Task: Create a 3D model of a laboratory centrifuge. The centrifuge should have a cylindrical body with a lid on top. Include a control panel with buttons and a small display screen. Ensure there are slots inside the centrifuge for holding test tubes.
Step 368:
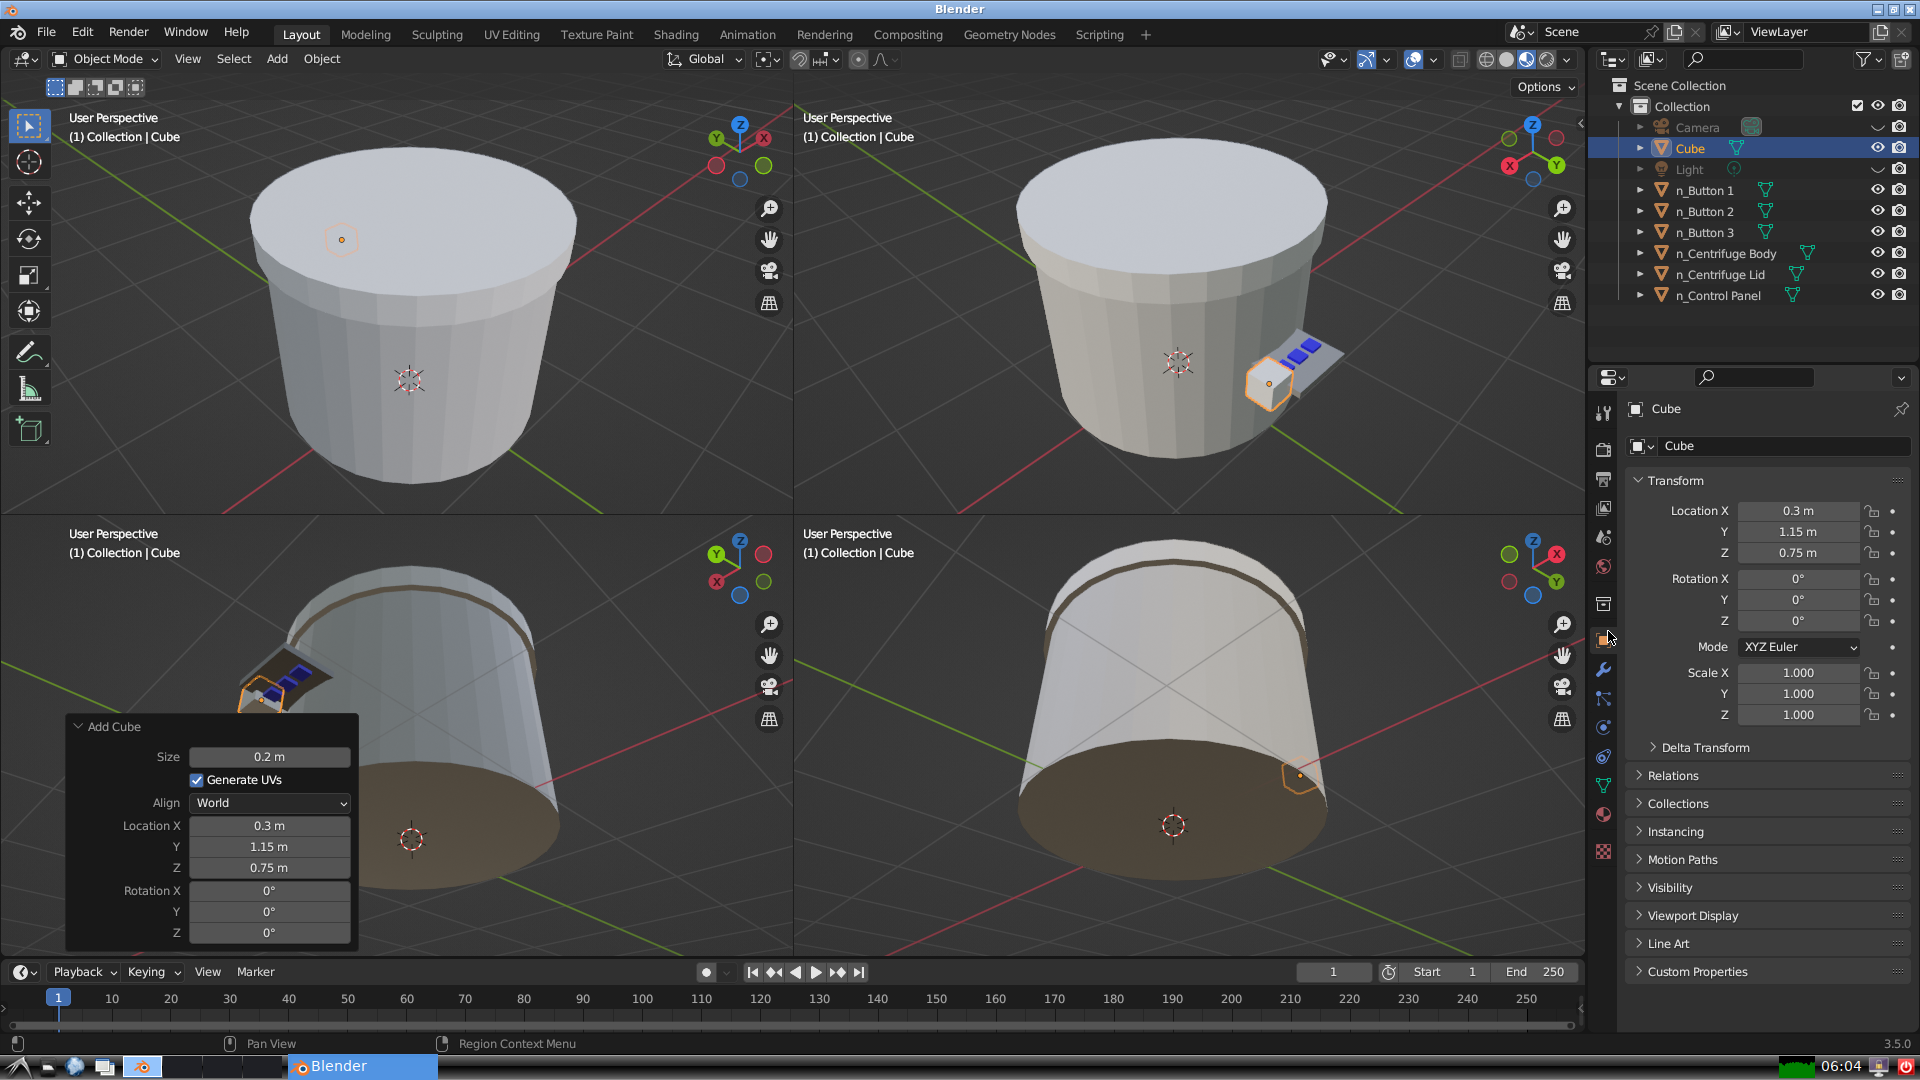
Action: {"mouse_move": [1732, 445]}